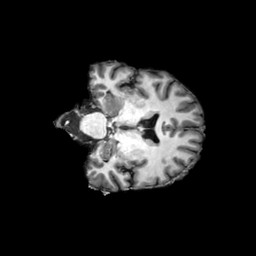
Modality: T1w
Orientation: coronal
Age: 48
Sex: male
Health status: ill